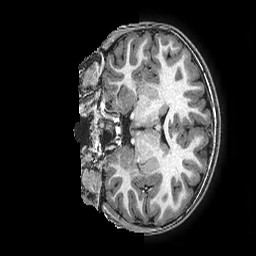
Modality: T1w
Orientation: coronal
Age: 11
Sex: female
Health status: ill
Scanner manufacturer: ge
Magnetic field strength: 3 T
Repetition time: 0.0077 s
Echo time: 0.003436 s